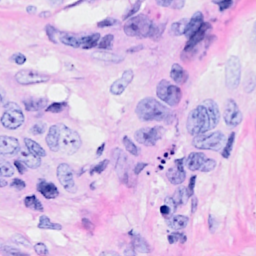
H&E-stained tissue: Breast